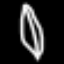
Label: leaf